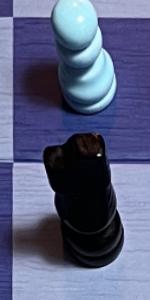
Label: Knight_Black